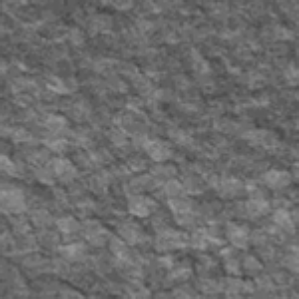
Label: frost